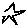
Label: star